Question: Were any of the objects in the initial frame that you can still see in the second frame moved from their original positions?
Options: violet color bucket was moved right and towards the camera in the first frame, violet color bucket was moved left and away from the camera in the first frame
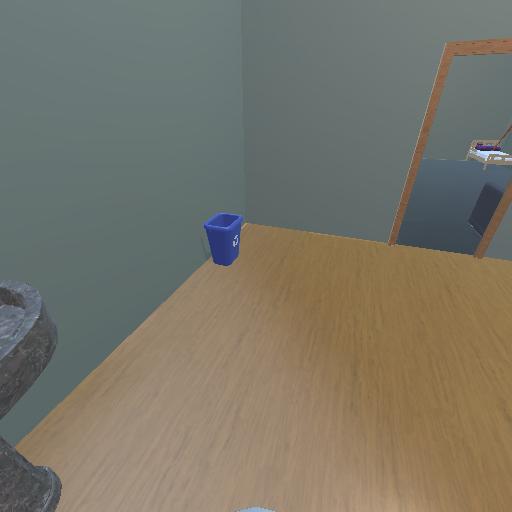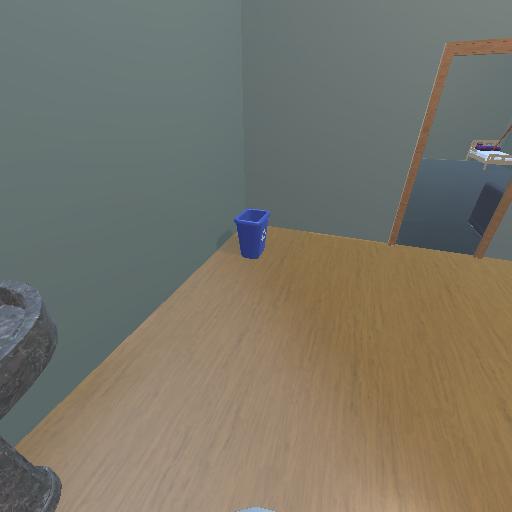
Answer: violet color bucket was moved right and towards the camera in the first frame